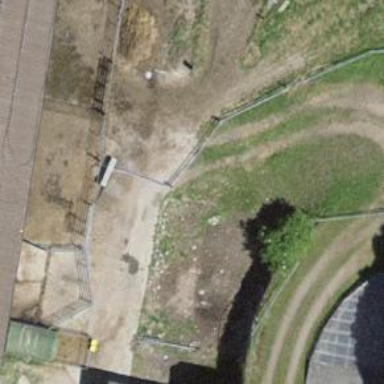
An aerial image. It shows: Rural barn.